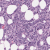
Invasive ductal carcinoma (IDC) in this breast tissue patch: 1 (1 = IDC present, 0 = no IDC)